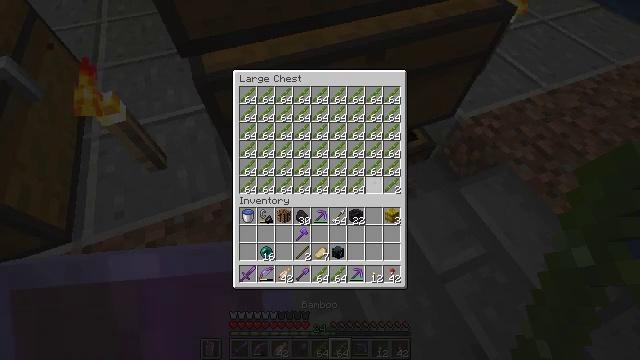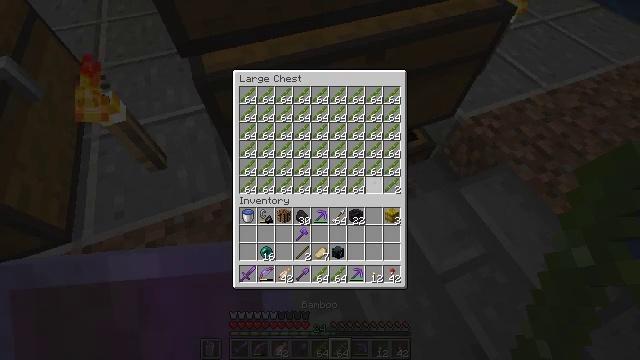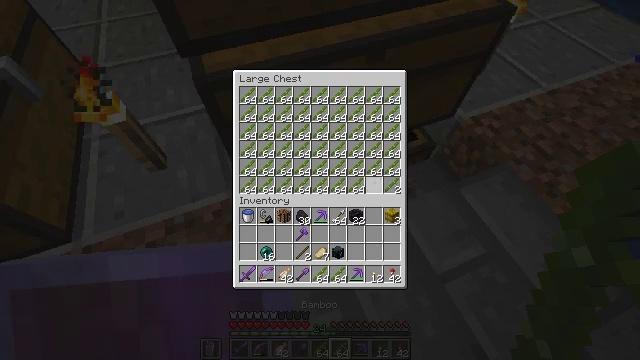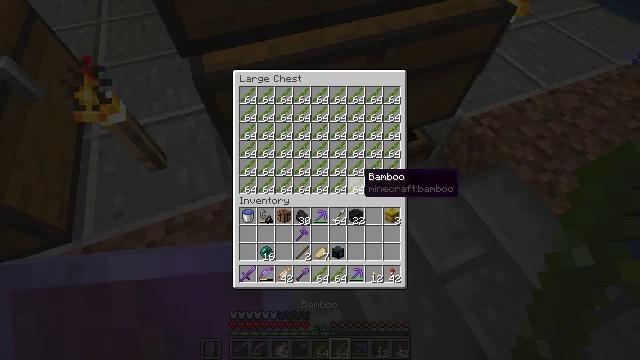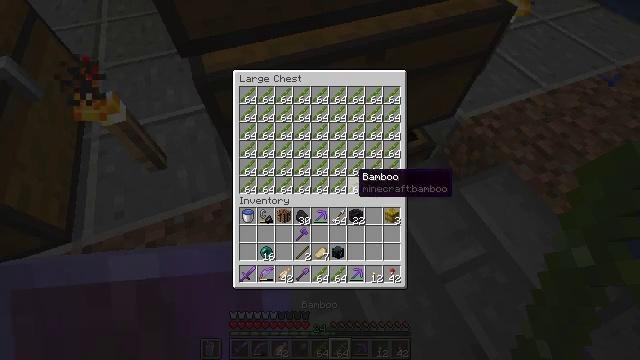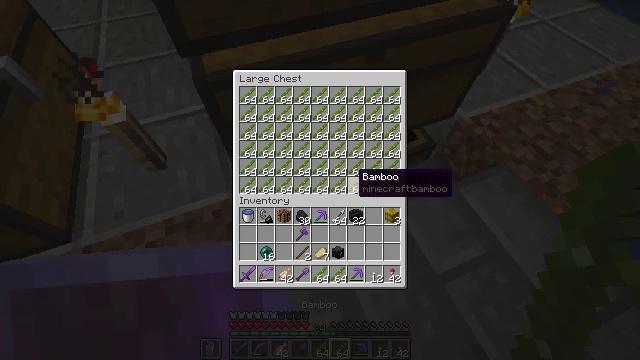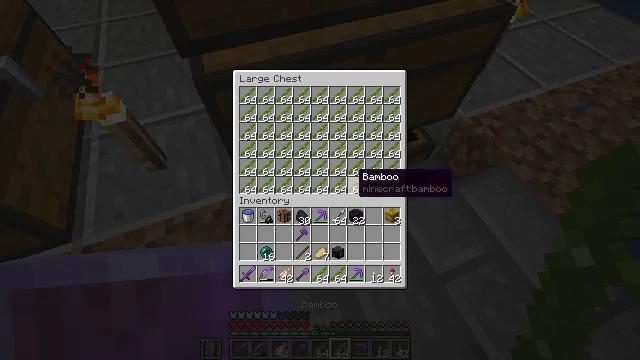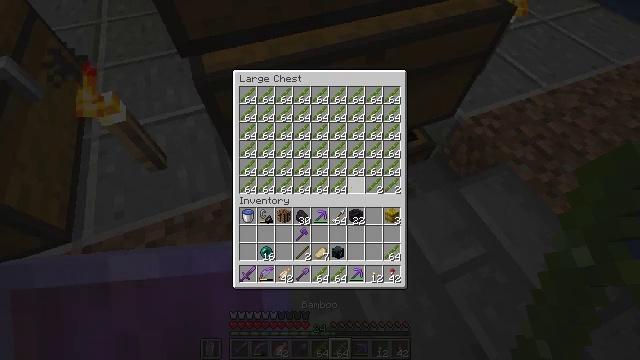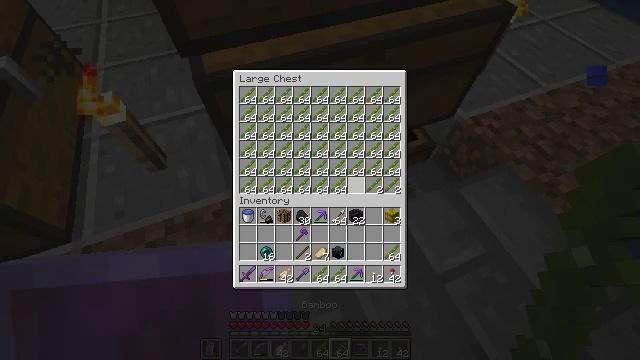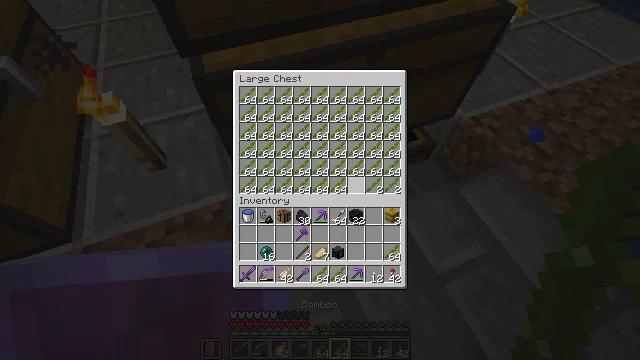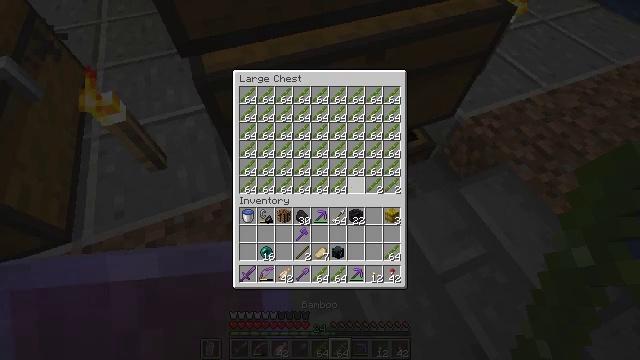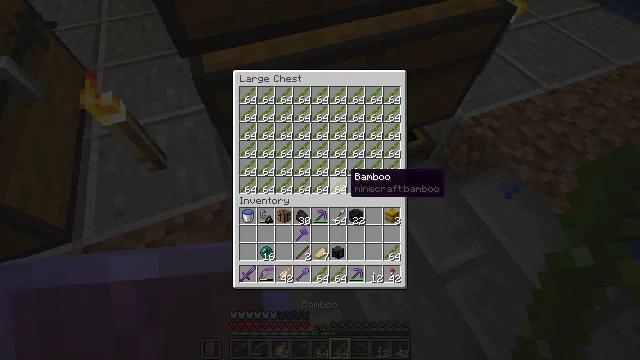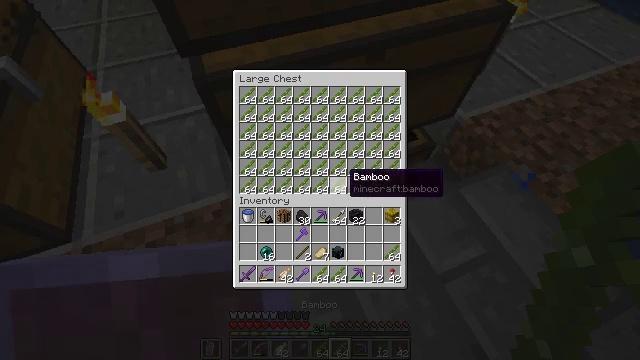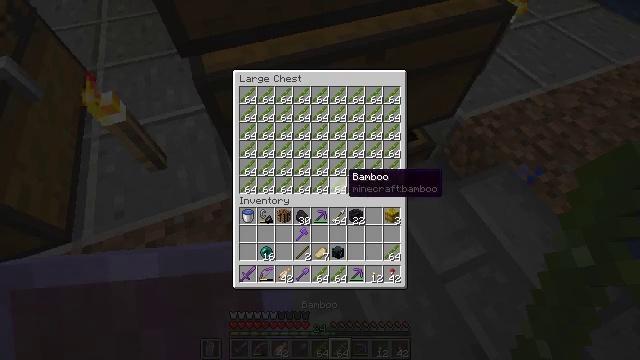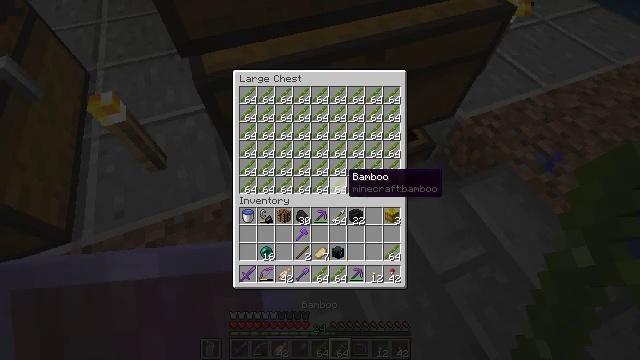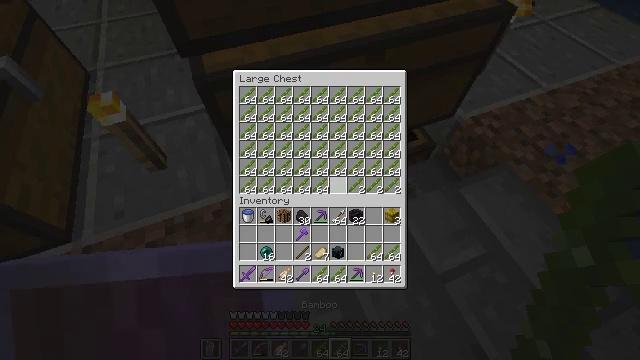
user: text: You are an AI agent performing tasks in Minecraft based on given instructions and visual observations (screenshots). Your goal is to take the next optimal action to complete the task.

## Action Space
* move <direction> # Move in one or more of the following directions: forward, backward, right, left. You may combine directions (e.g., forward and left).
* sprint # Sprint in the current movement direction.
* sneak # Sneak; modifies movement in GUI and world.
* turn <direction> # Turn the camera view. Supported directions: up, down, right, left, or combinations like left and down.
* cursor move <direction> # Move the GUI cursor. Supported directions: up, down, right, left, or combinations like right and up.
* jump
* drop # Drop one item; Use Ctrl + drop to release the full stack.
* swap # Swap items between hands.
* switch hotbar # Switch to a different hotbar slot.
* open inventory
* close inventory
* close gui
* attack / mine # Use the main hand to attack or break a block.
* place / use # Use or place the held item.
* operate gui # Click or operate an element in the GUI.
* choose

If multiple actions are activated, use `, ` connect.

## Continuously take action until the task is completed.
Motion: motion action
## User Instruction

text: Produce nether brick by using a furnace with netherrack.
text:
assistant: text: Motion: sneak, attack / mine
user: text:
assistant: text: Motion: sneak, attack / mine
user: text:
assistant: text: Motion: sneak, turn left
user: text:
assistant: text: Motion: sneak
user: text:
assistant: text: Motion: sneak
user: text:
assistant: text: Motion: sneak
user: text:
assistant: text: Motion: sneak, attack / mine
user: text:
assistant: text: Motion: sneak, attack / mine
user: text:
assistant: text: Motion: sneak, attack / mine
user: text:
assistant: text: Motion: sneak
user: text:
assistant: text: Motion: sneak
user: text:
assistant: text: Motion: sneak
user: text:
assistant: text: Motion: sneak
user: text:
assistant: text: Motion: sneak
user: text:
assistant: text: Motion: sneak, attack / mine
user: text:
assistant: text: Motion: sneak, attack / mine
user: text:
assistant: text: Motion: sneak, attack / mine
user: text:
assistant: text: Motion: sneak, turn left
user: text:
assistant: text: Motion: sneak, turn left
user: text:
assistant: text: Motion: sneak
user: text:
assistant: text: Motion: sneak
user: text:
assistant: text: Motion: sneak
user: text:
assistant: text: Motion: sneak, attack / mine
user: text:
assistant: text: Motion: sneak, attack / mine
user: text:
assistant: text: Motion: sneak, attack / mine
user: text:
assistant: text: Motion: sneak
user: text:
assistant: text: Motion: sneak, turn left
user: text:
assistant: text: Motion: sneak, turn left
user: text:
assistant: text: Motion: sneak
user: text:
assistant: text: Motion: sneak